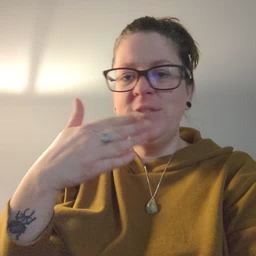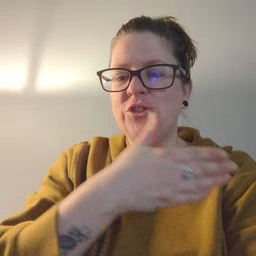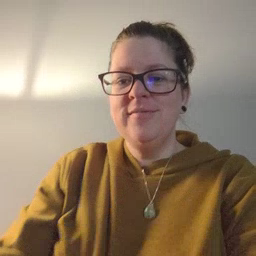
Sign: fish